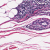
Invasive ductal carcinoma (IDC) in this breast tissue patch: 0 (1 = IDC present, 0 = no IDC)